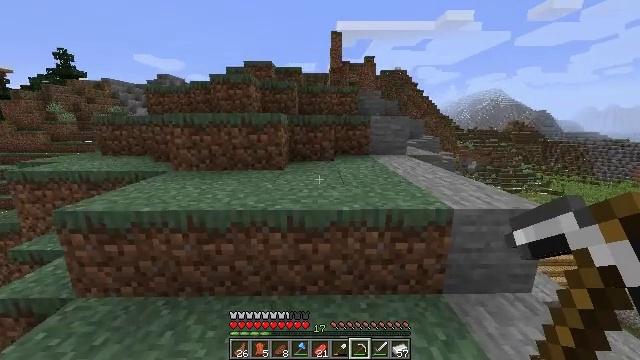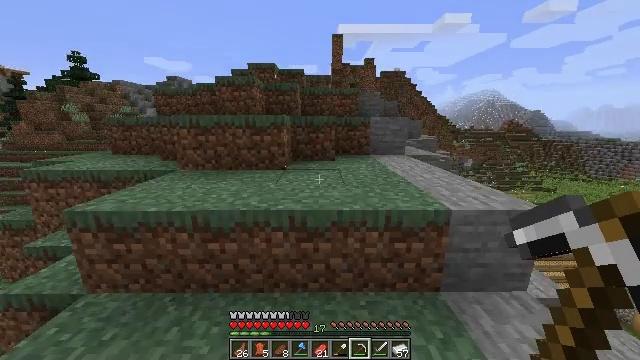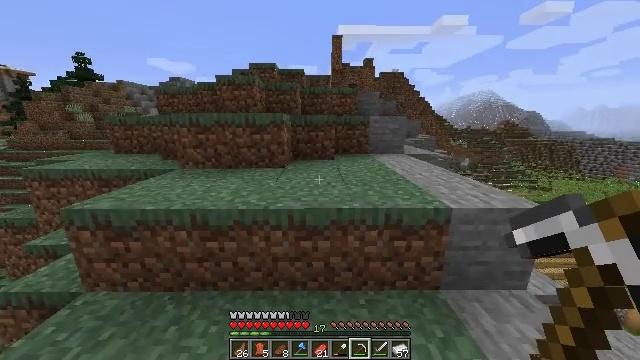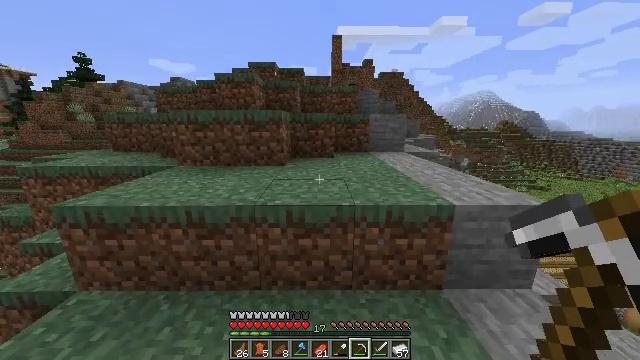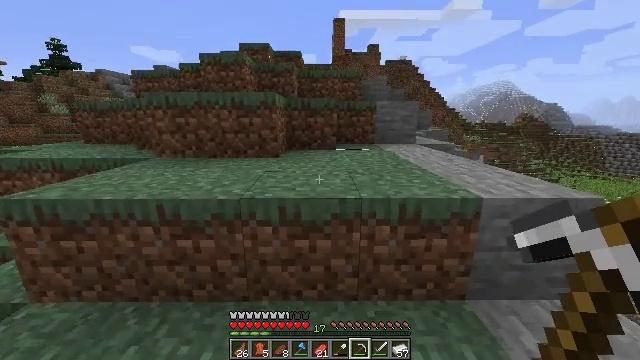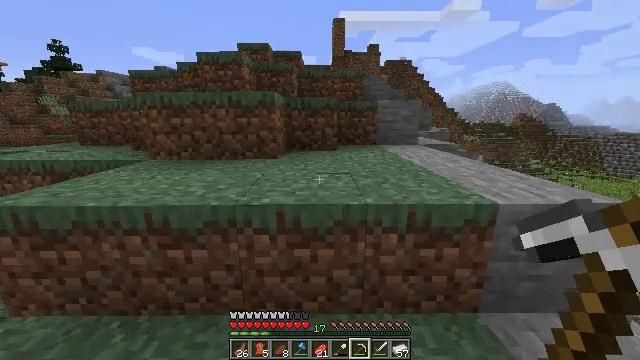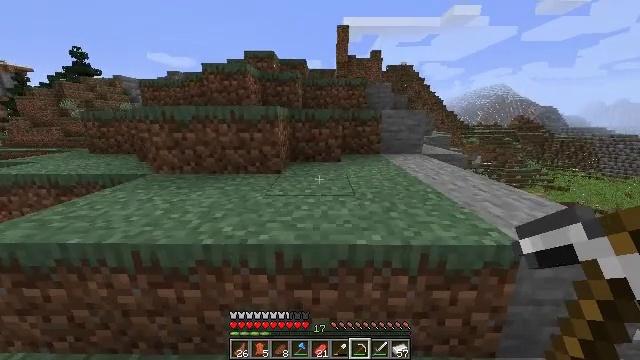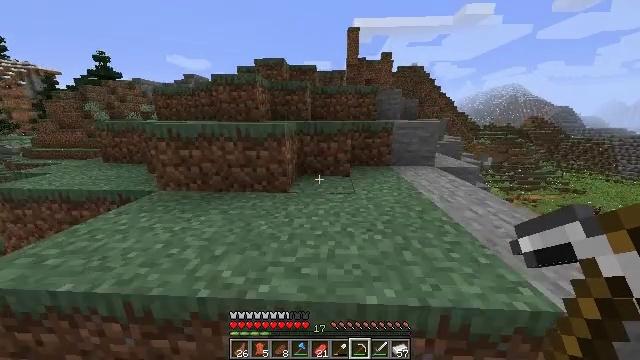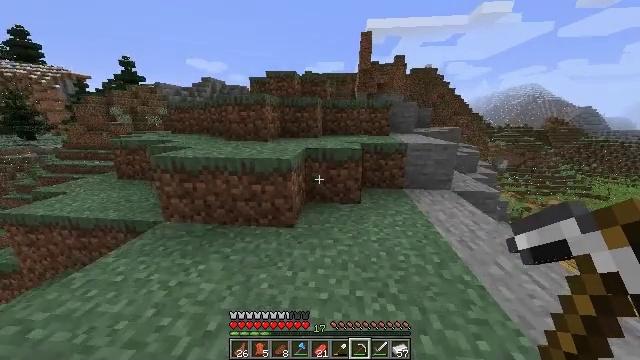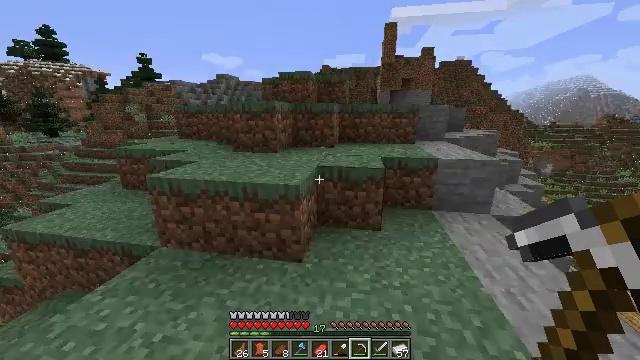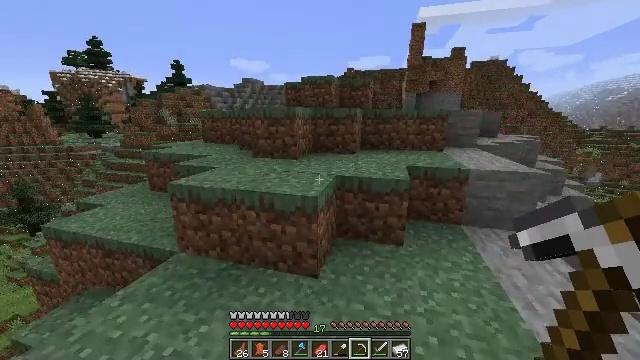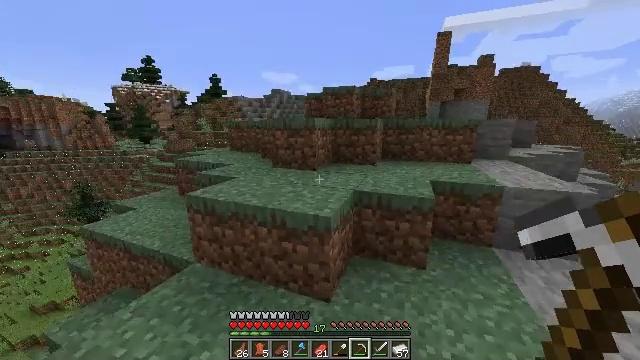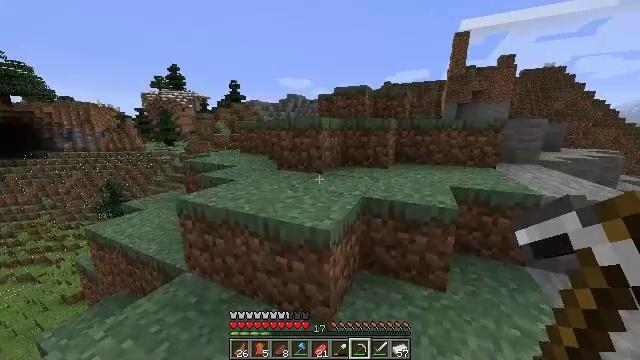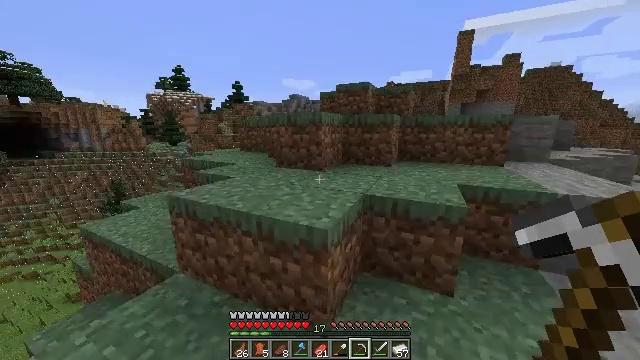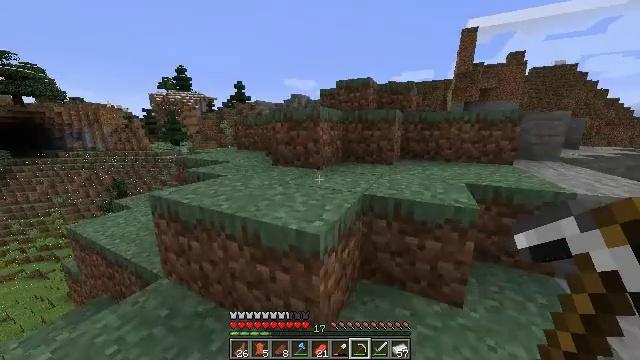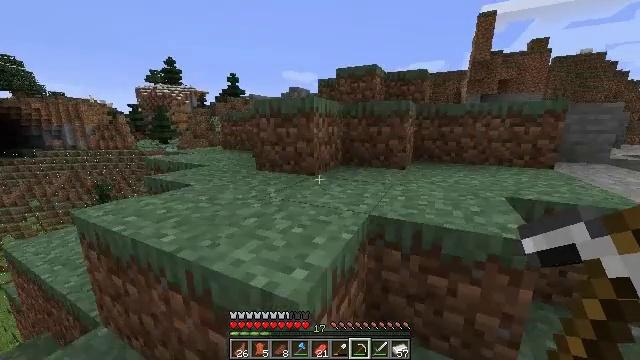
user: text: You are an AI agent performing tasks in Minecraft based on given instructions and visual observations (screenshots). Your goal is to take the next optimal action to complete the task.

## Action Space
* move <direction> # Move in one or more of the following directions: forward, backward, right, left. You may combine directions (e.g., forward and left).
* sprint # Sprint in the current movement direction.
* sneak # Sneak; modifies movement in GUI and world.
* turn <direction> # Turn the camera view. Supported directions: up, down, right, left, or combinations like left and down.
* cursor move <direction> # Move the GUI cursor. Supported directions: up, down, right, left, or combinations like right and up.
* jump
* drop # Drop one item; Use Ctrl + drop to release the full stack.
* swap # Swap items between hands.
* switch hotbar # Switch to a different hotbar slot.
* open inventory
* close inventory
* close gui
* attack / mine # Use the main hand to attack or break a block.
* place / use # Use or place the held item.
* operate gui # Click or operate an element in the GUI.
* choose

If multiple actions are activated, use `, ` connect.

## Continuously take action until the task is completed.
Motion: motion action
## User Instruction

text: Attack the pumpkin to gather it.
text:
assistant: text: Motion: move forward, jump
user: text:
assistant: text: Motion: move forward, jump
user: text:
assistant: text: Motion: move forward, jump
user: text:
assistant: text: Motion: move forward, sprint, jump
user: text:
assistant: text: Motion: move forward, sprint, jump
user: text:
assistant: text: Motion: move forward, sprint, turn left, jump
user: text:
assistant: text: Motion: move forward, sprint, turn left, jump
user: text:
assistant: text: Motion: move forward, sprint, turn left, jump
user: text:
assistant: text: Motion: move forward, turn left, jump
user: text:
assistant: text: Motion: move forward, turn left, jump
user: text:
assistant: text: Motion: move forward, turn left and up, jump
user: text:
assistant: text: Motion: move forward, turn left, jump
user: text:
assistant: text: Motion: move forward, jump
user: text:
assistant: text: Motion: move forward, sprint, jump
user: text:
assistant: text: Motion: move forward, sprint, jump
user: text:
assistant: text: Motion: move forward, sprint, jump
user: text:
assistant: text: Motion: move forward, sprint, jump
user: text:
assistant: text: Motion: move forward, sprint, jump
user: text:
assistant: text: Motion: move forward, jump
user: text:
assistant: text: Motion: move forward, jump
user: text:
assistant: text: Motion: move forward, turn right and down, jump
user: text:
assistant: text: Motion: move forward, sprint, turn right, jump
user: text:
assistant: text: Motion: move forward, sprint, turn right, jump
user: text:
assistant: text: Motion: move forward, sprint, jump
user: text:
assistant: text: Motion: move forward, sprint, jump
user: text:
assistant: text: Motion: move forward, sprint, jump
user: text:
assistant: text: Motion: move forward, jump
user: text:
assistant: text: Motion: move forward, jump
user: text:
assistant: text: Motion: move forward, jump
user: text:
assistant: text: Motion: move forward, jump